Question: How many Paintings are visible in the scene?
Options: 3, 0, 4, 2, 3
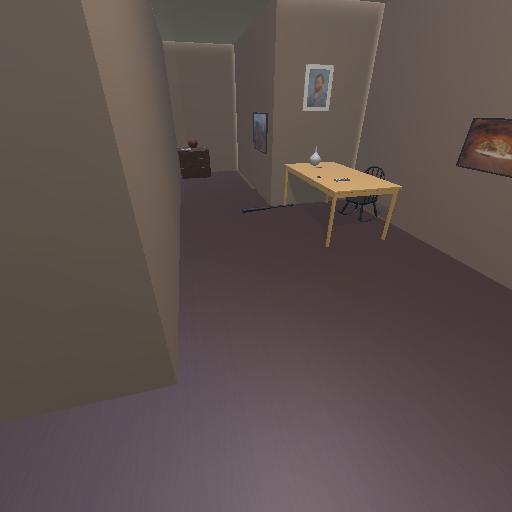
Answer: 3